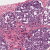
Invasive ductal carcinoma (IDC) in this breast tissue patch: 0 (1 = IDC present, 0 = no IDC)